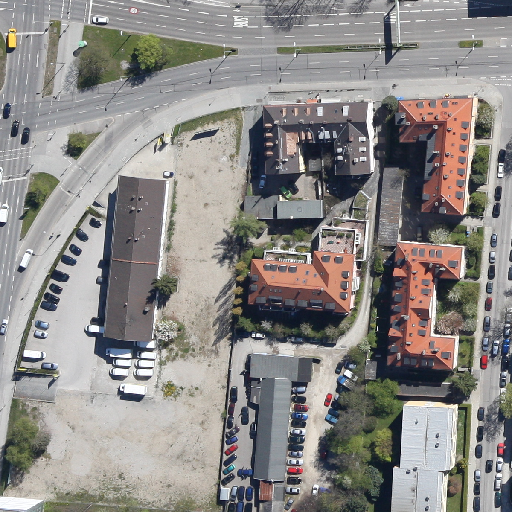
Referring expression: van in the parking area